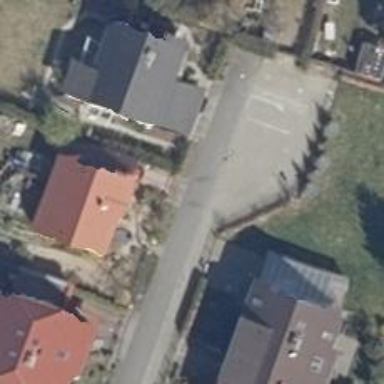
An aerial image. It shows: Asphalt road in residential area.